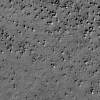
Atmospheric dust classification: not_dusty